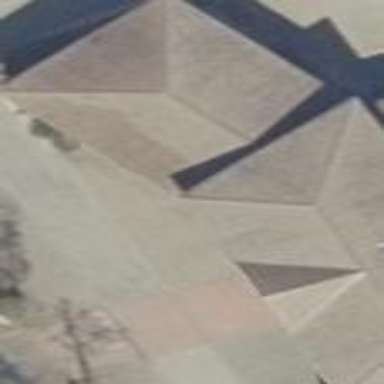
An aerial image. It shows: Building with hipped roof. The roof has brown color.